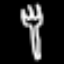
Label: fork